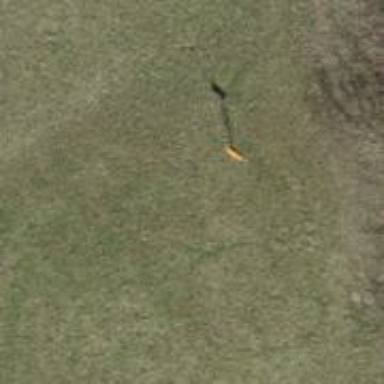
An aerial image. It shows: Aerial marker with roof covering supported by pole.